Question: I have 3 file uploads and three radio buttons associated with them.
All radio buttons are given same name to make them mutually exclusive.
View
'''
<div>
Upload Files:<br />
<p>
<input type="file" name="resim1" id="resim1" />
&nbsp;<%= Html.RadioButton("defaultresim", "", true, new { id = "defaultresim1" })%><label for="defaultresim1">Set as default</label>
</p>
<p>
<input type="file" name="resim2" id="resim2" />
&nbsp;<%= Html.RadioButton("defaultresim", "", true, new { id = "defaultresim2" })%><label for="defaultresim2">Set as default</label>
</p>
<p>
<input type="file" name="resim3" id="resim3" />
&nbsp;<%= Html.RadioButton("defaultresim", "", true, new { id = "defaultresim3" })%><label for="defaultresim3">Set as default</label>
</p>
</div>
'''
I have my controller logic like this.
'''
List<ProductImage> images = new List<ProductImage>();
if (collection != null)
{
for (int i = 0; i < collection.Count; i++)
{
HttpPostedFileBase resim = collection[i];
if (resim != null)
{
ProductImage image = new ProductImage();
byte[] temp = new byte[resim.ContentLength];
resim.InputStream.Read(temp, 0, resim.ContentLength);
image.ImageData = temp;
image.ImageMimeType = resim.ContentType;
// How to get the image that will be marked as default?
//image.IsImageDefault = ??;
images.Add(image);
}
}
}
'''
Here is how my code snippet look like on browser.

I would like to get the 'image.IsImageDefault' value ideally inside the loop.
I am fairly new to MVC and still hung with WebForms and I cannot find a way out.
What should be done to solve this situation?
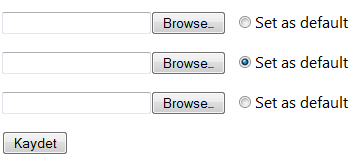
Answer: You could set the value of each radio button to correspond to the index of the file in the collection (eg, 0, 1, 2). Then, when you loop through the files, check whether your variable 'i' is the same as the value of the 'defaultresim' form field.
Without seeing your method signature, one way of doing this is just to retrieve the 'defaultresim' value from the form collection:
'''
int defaultresim = int.Parse(Request.Form["defaultresim"]);
'''
And then later in your loop:
'''
image.IsImageDefault = (i == defaultresim);
'''